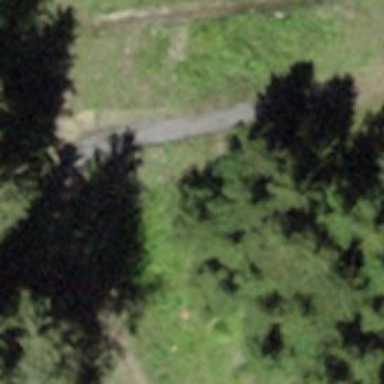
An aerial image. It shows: Backcountry hiking trail.